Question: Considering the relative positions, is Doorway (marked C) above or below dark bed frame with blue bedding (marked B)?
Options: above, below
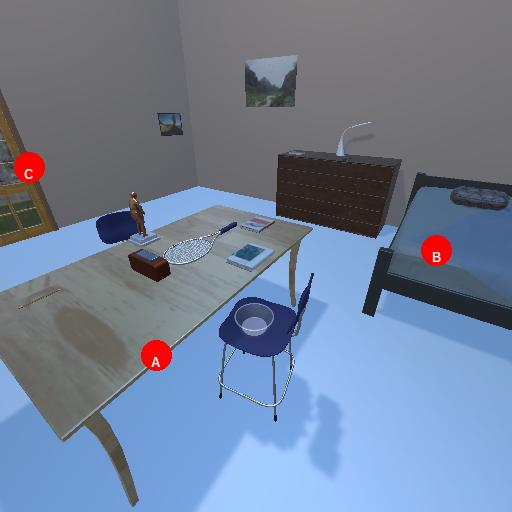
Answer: above